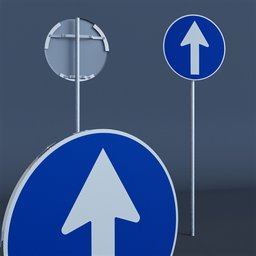
Label: architecture